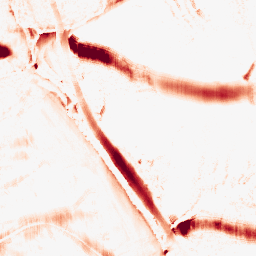
Category: morphological
Decomposition family: morphological_ellipse
Decomposition parameters: operation: opening
width: 30
height: 10
Upsampling method: quartic
Upsampling parameters: scale: 4
Upsampling scale: 4